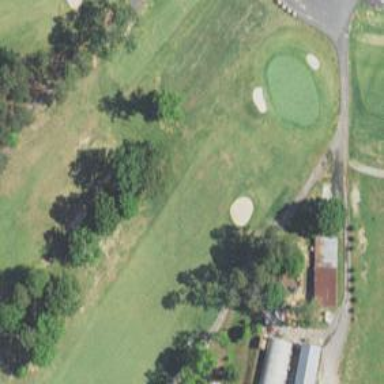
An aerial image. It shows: Golf hole.